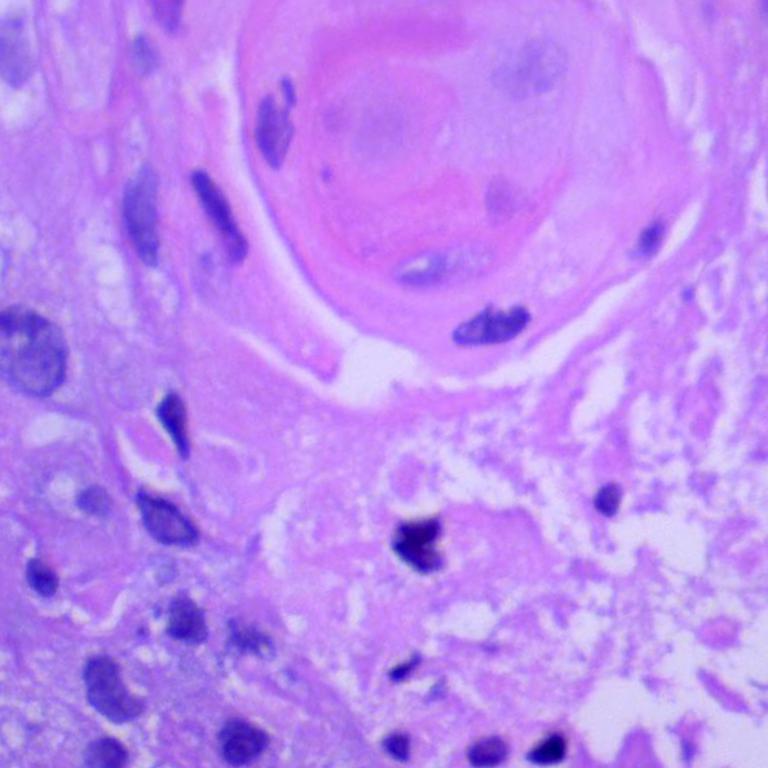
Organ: lung
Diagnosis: squamous carcinomas